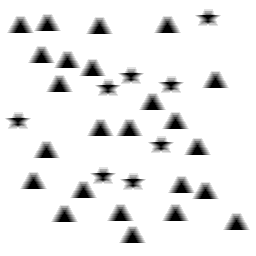
Squares: 0
Triangles: 24
Stars: 8
Total shapes: 32